Field crop: maize
Growth stage: 2
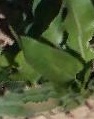
Species: maize